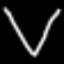
Label: diamond